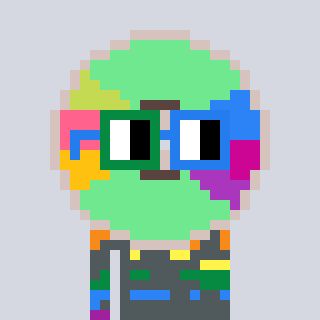
a pixel art character with square green and blue glasses, a cd-shaped head and a slimegreen-colored body on a cool background